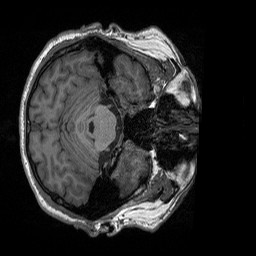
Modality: T1w
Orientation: axial
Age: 56
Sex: male
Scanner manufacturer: siemens
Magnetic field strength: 3 T
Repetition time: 2.4 s
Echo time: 0.00226 s